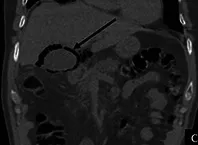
Unenhanced abdominal CT scan shows air within or next to the gallbladder wall (C and D) related to emphysematous cholecystitis.
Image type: radiology (ct)